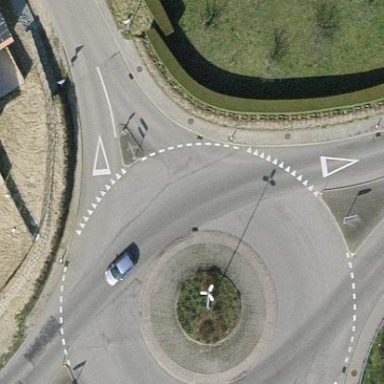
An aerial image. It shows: Secondary road around roundabout.